Question: Does 'Swing' support native dialog like below:

Or maybe exists some third party's 'JNI' library?
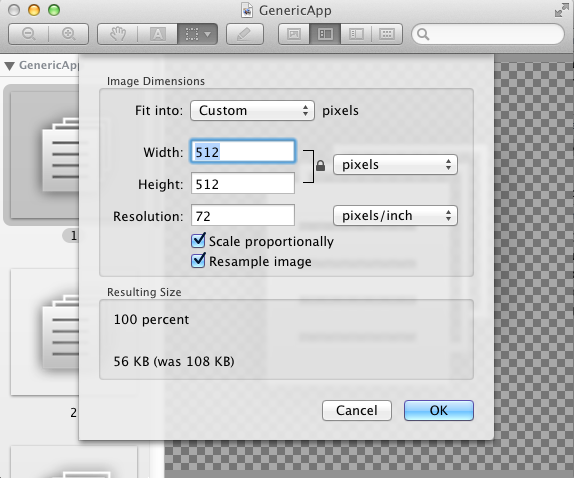
Answer: I haven't tried it, but <URL> says, " can be created by setting the the 'apple.awt.documentModalSheet' client property to 'Boolean.TRUE' on the 'JRootPane' of 'JDialog'." I'm guessing something like this:
'''
rootPanel.putClientProperty("apple.awt.documentModalSheet", Boolean.TRUE);
'''
You might also see if <URL> has added anything recently.